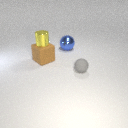
small gray rubber sphere in front of large blue metal sphere